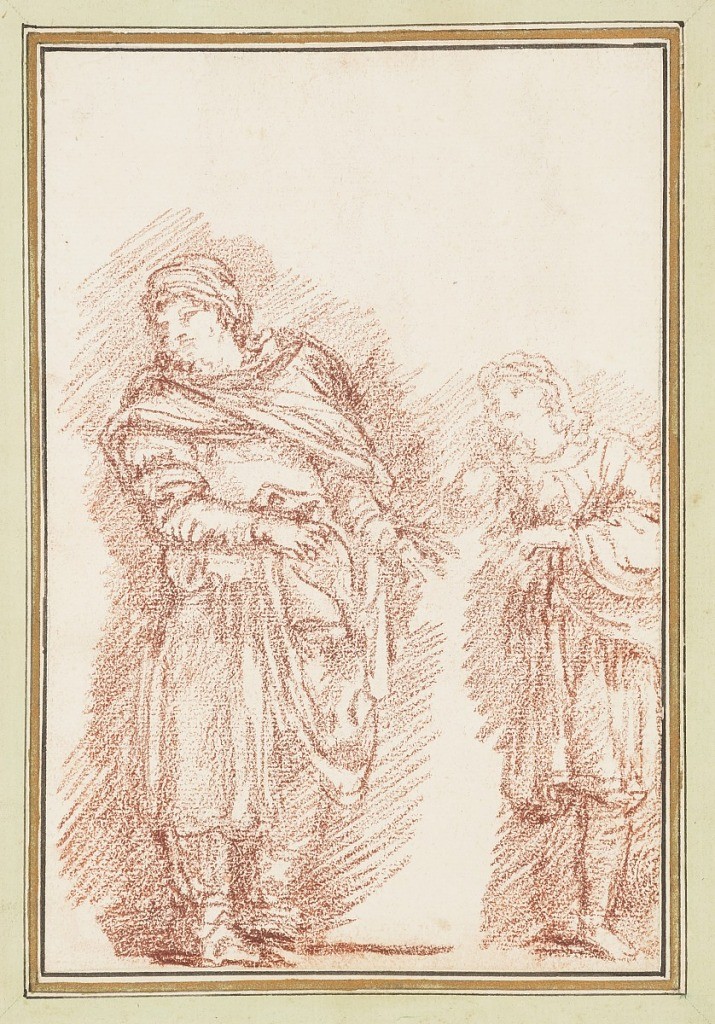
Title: Standing figures in Renaissance dress
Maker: Jean-Robert Ango, French, active in Rome 1759 –1770, d. 1773
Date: ca. 1759–70
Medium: Red chalk on paper
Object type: Drawing
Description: Two standing figures in Renaissance dress leaning to their right. Left figure is taller, arms point to the left.